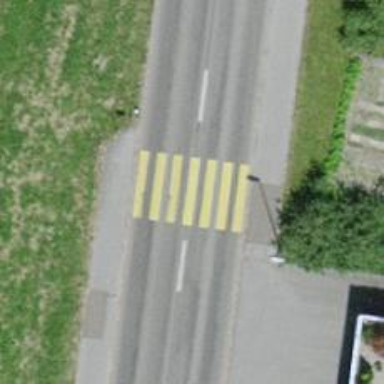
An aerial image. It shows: Uncontrolled zebra crossing with zebra markings.